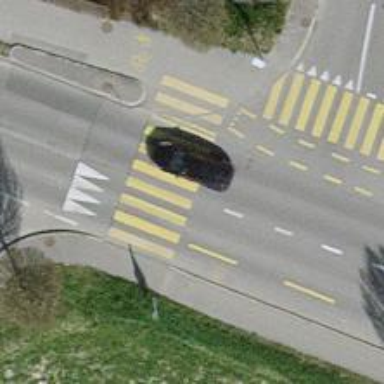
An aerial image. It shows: Zebra crossing on the road.